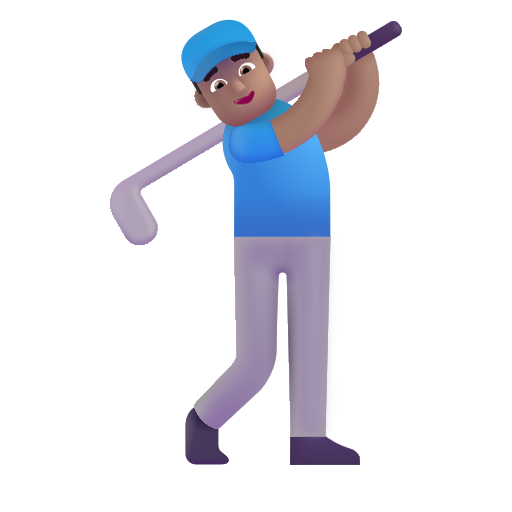
man golfing color